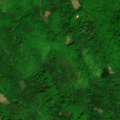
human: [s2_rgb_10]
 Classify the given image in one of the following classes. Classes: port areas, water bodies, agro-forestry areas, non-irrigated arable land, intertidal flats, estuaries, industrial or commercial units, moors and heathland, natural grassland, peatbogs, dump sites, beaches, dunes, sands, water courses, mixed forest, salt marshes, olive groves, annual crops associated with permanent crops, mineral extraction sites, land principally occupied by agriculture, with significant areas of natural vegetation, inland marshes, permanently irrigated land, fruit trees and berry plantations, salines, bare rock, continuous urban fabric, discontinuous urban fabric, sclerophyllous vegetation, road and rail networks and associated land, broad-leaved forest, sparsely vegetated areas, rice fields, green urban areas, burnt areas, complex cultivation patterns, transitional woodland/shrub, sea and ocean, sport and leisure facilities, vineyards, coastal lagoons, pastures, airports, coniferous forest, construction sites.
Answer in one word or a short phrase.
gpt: land principally occupied by agriculture, with significant areas of natural vegetation, broad-leaved forest, transitional woodland/shrub